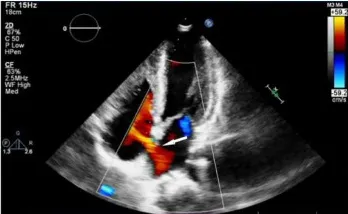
(B) Transthoracic echocardiography shows the white arrow indicate the atrial septal defect, which shows a discontinuity in the continuity of the middle atrial septum and a shunt from left to right.
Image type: radiology (ultrasound)